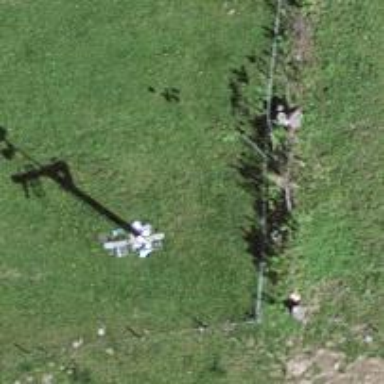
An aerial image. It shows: Pylon used for aerialway.